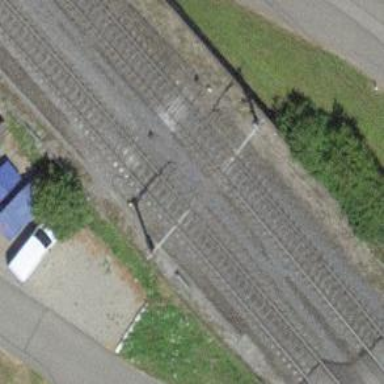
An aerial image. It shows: Single-track electrified railway with contact line.